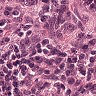
Metastatic tissue present: no